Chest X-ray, PA view. Patient: 64 years old, sex M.
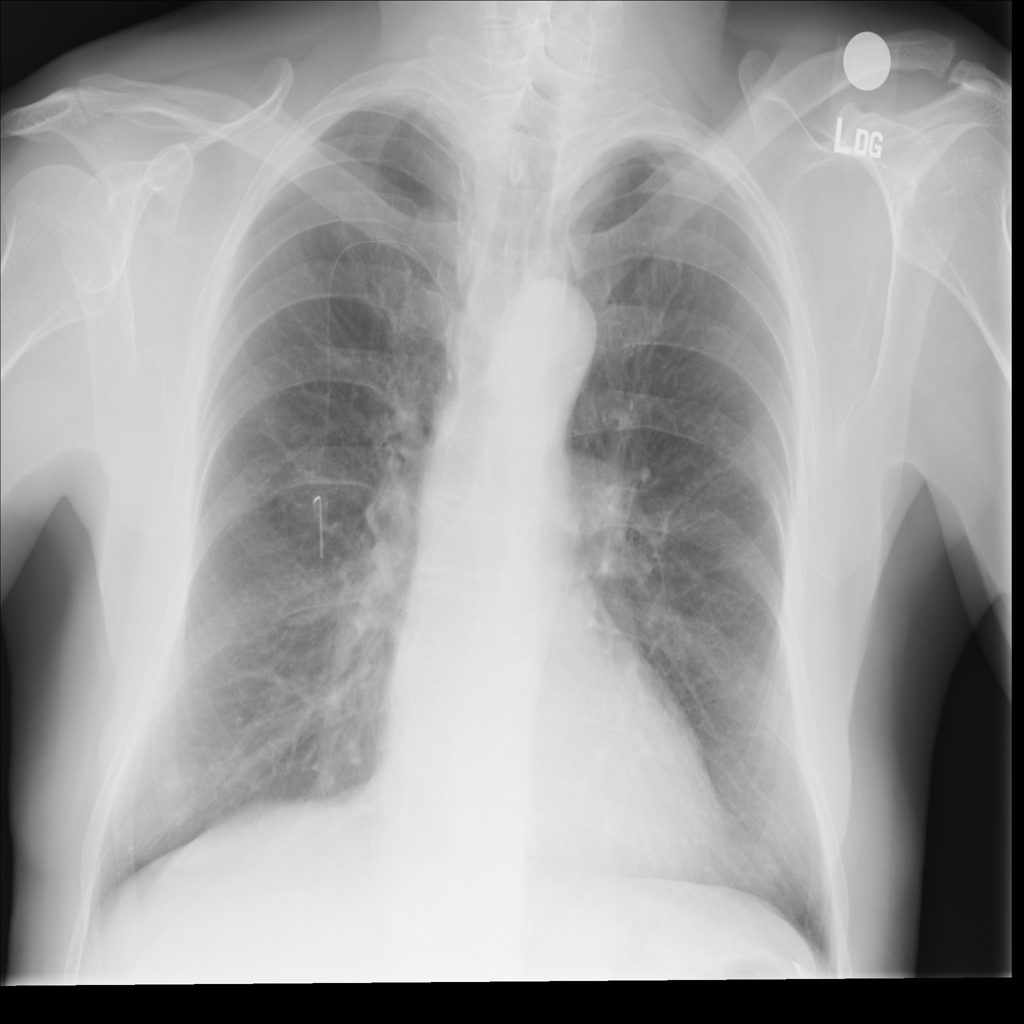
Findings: Emphysema